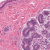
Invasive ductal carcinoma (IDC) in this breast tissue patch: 0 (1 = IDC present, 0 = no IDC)